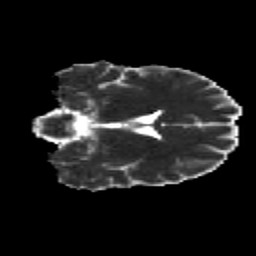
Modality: MD
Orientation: coronal
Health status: healthy
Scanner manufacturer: siemens
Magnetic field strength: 3 T
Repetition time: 12 s
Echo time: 0.092 s